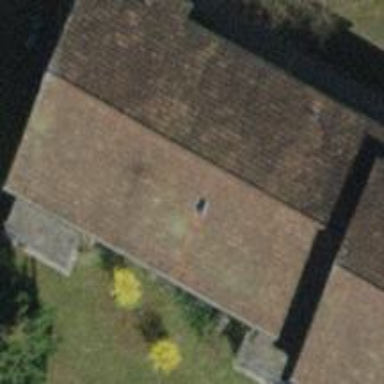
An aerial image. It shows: Pitched roof building.